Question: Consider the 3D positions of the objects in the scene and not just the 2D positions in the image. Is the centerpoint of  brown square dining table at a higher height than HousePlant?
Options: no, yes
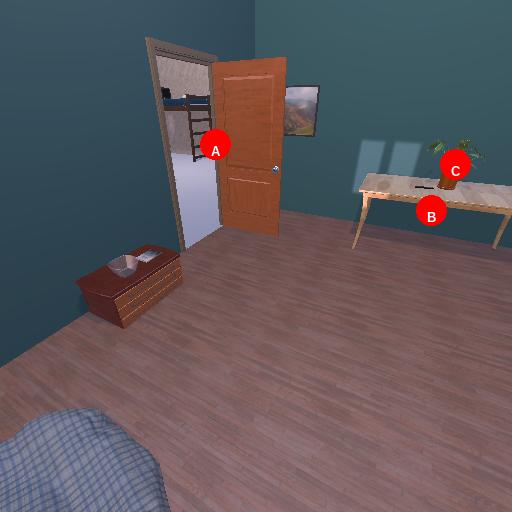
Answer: no